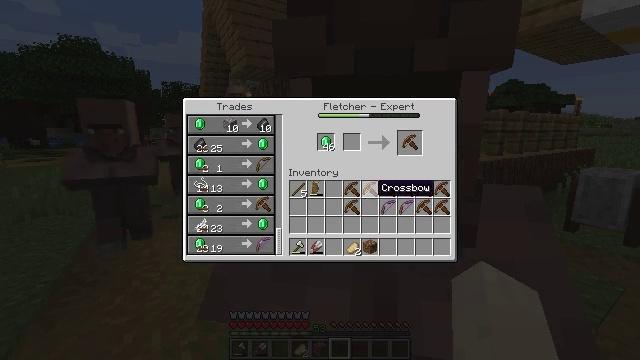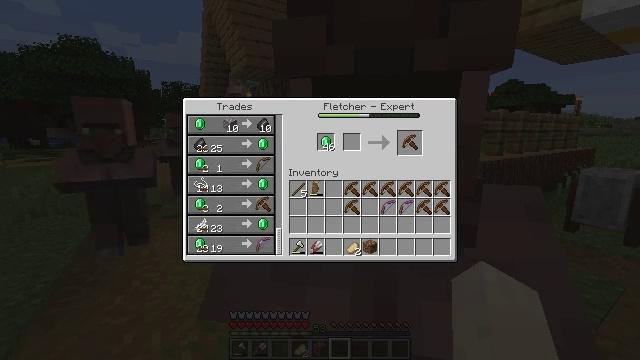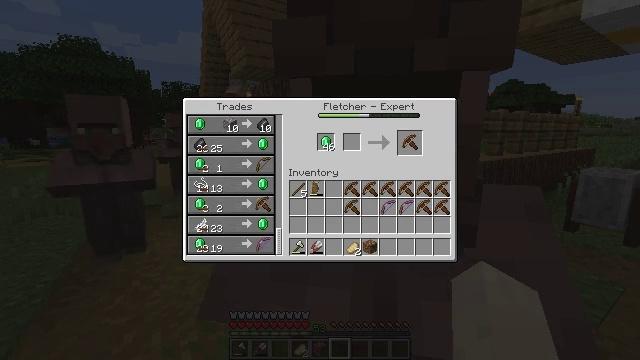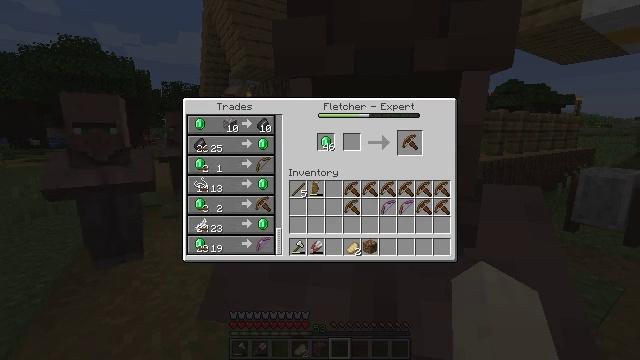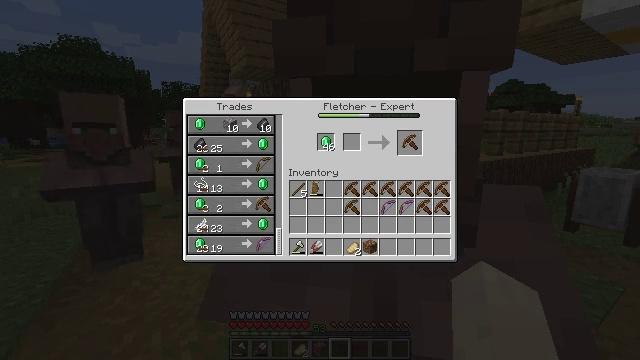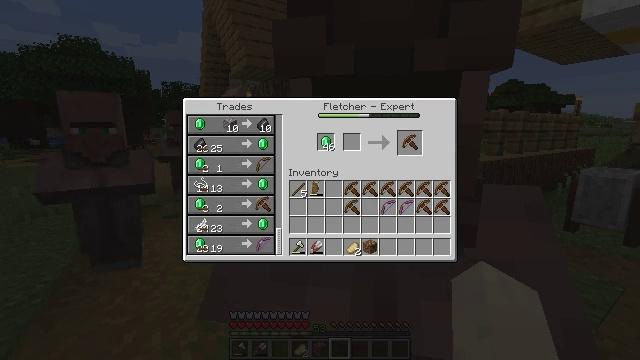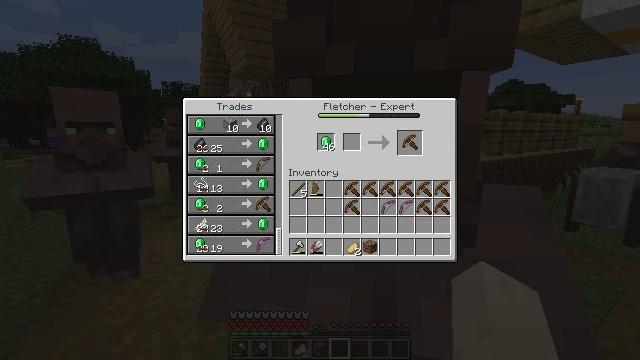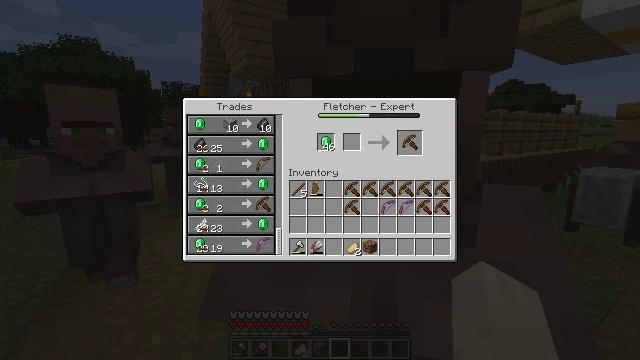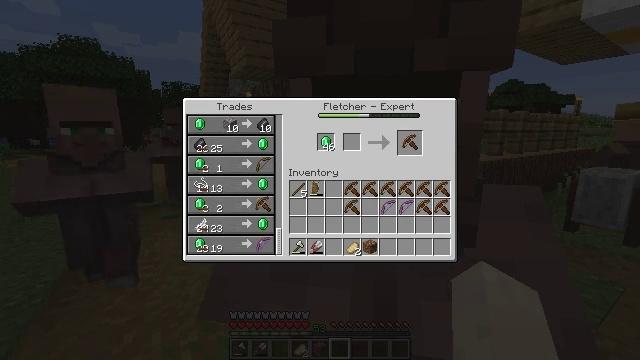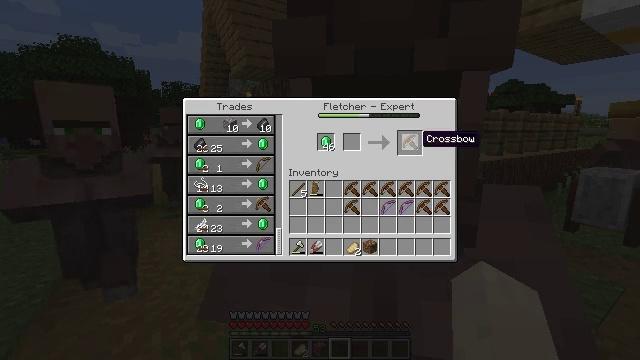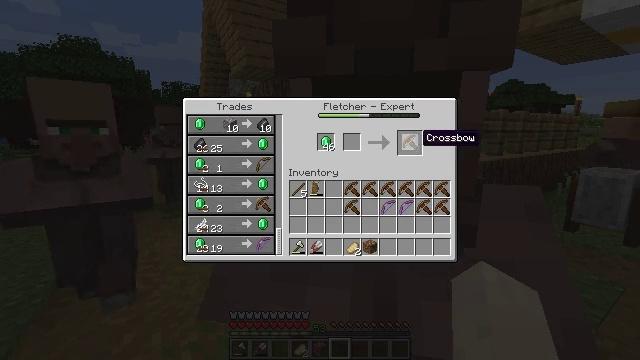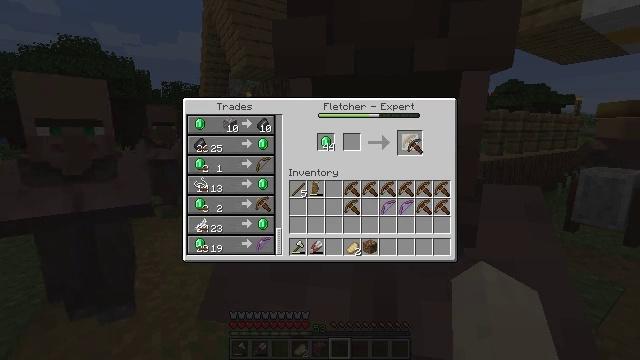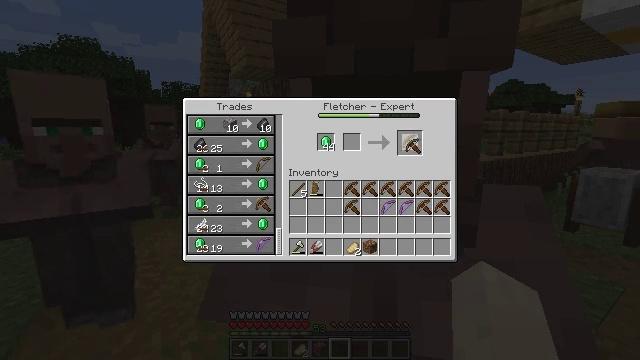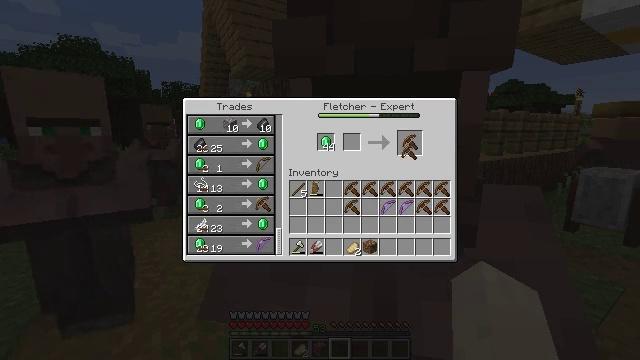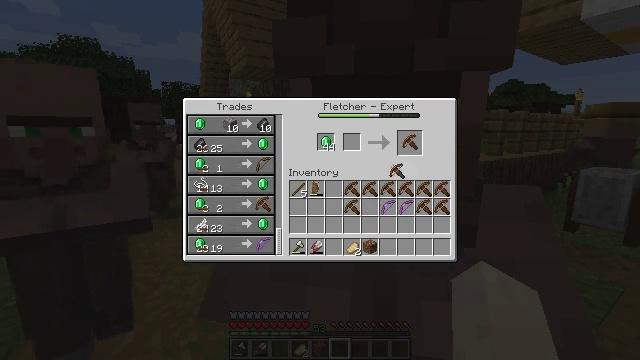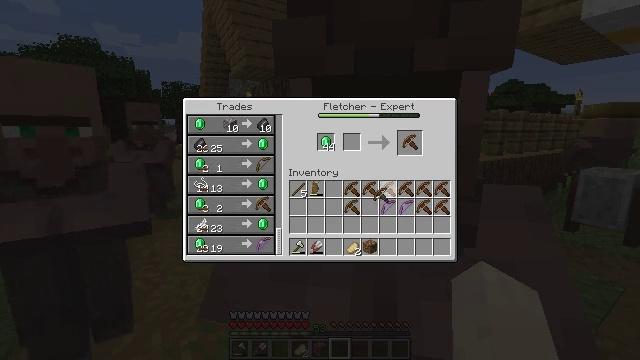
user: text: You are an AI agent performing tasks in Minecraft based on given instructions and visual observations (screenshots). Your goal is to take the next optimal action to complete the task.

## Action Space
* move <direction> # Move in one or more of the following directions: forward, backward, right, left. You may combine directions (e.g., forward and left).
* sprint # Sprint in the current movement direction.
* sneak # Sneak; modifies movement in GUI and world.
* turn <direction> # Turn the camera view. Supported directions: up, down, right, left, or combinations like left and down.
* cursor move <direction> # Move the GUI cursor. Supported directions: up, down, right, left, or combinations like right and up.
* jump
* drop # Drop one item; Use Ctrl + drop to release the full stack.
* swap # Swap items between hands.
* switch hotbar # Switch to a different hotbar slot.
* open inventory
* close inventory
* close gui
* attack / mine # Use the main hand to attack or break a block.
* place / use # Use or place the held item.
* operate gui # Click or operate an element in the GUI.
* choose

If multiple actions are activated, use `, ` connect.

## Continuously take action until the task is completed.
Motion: motion action
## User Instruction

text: Open a crafting table to craft a crossbow.
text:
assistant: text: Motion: cursor move right and up
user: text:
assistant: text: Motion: cursor move right and up
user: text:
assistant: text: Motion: no_op
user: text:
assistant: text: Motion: no_op
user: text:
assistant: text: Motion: operate gui
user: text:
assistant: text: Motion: operate gui
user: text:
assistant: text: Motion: operate gui
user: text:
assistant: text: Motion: no_op
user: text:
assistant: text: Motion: no_op
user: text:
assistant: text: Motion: no_op
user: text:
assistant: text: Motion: operate gui
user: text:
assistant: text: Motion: operate gui
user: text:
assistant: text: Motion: operate gui
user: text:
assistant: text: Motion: cursor move left and down
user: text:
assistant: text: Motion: cursor move left and down
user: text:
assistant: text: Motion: cursor move down
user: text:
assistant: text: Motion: no_op
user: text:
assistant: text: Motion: no_op
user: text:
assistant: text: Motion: no_op
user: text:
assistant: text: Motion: no_op
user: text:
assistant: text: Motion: no_op
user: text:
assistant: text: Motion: operate gui
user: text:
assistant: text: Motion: operate gui
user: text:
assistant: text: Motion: no_op
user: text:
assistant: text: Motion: no_op
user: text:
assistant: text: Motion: no_op
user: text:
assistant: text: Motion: no_op
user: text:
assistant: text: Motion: no_op
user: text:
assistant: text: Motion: cursor move right and up
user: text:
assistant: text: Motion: cursor move right and up